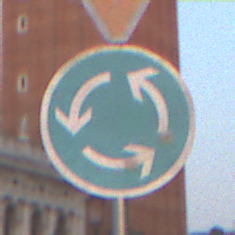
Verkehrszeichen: Kreisverkehr
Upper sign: VorfahrtGewaehren
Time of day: SunriseSunset
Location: Outdoor (Urban)
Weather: Clear
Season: NotSpecified
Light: Natural